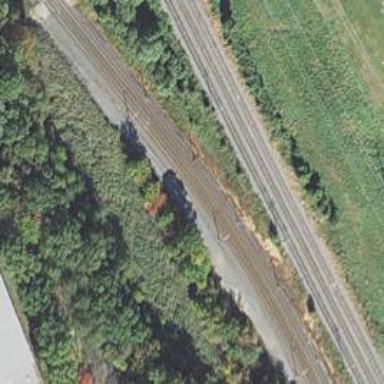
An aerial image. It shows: Light rail railway with electrified contact line.